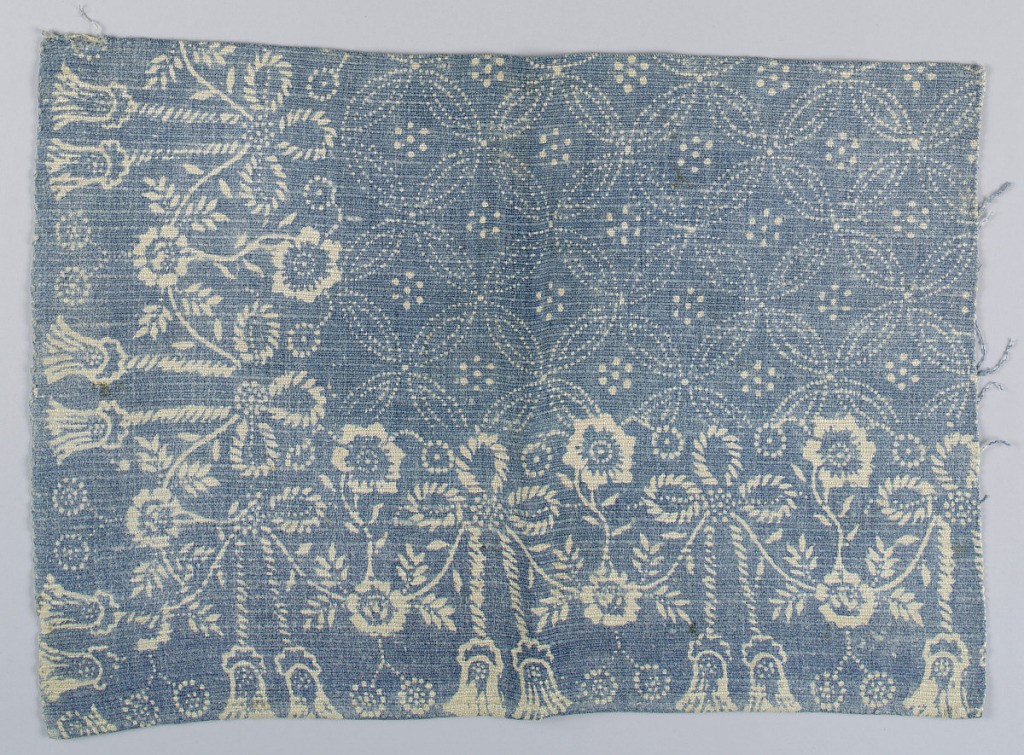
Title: Fragment
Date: late 18th century
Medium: linen Technique: block printed using resist, vat dyed in indigo on plain weave. Every third weft is twice as thick as the other wefts giving the fabric a ribbed appearance.
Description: Corner of a table cover. Border design of tassels alternate with flowers, field of intersecting circles.